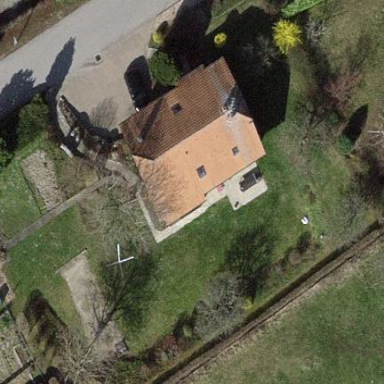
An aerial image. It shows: Simple house.